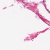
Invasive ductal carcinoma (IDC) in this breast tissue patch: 0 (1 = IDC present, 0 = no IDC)